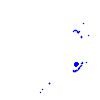
Particle: electron